Question: In official documentation i didn't find answer. I can set border of image that indicates areas which will be stretched, but when i press ctrl key, color of border became red, and i don't understand what for it is. It looks like

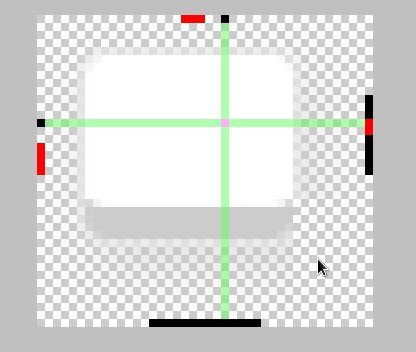
Answer: This might be helpful: <URL>
Btw, this red is documented in 4.3 documentation as optical bound. Read about it here <URL>